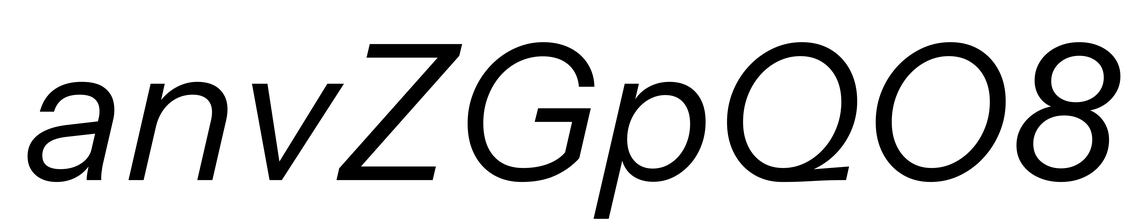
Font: InstrumentSans-Italic_Italic